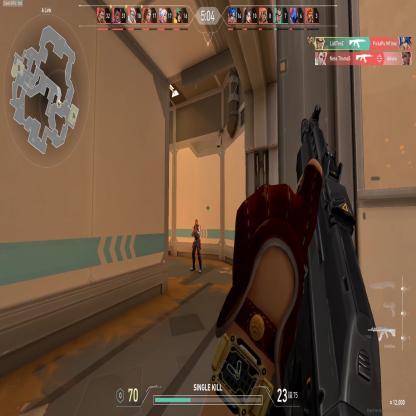
Label: enemy